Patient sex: F
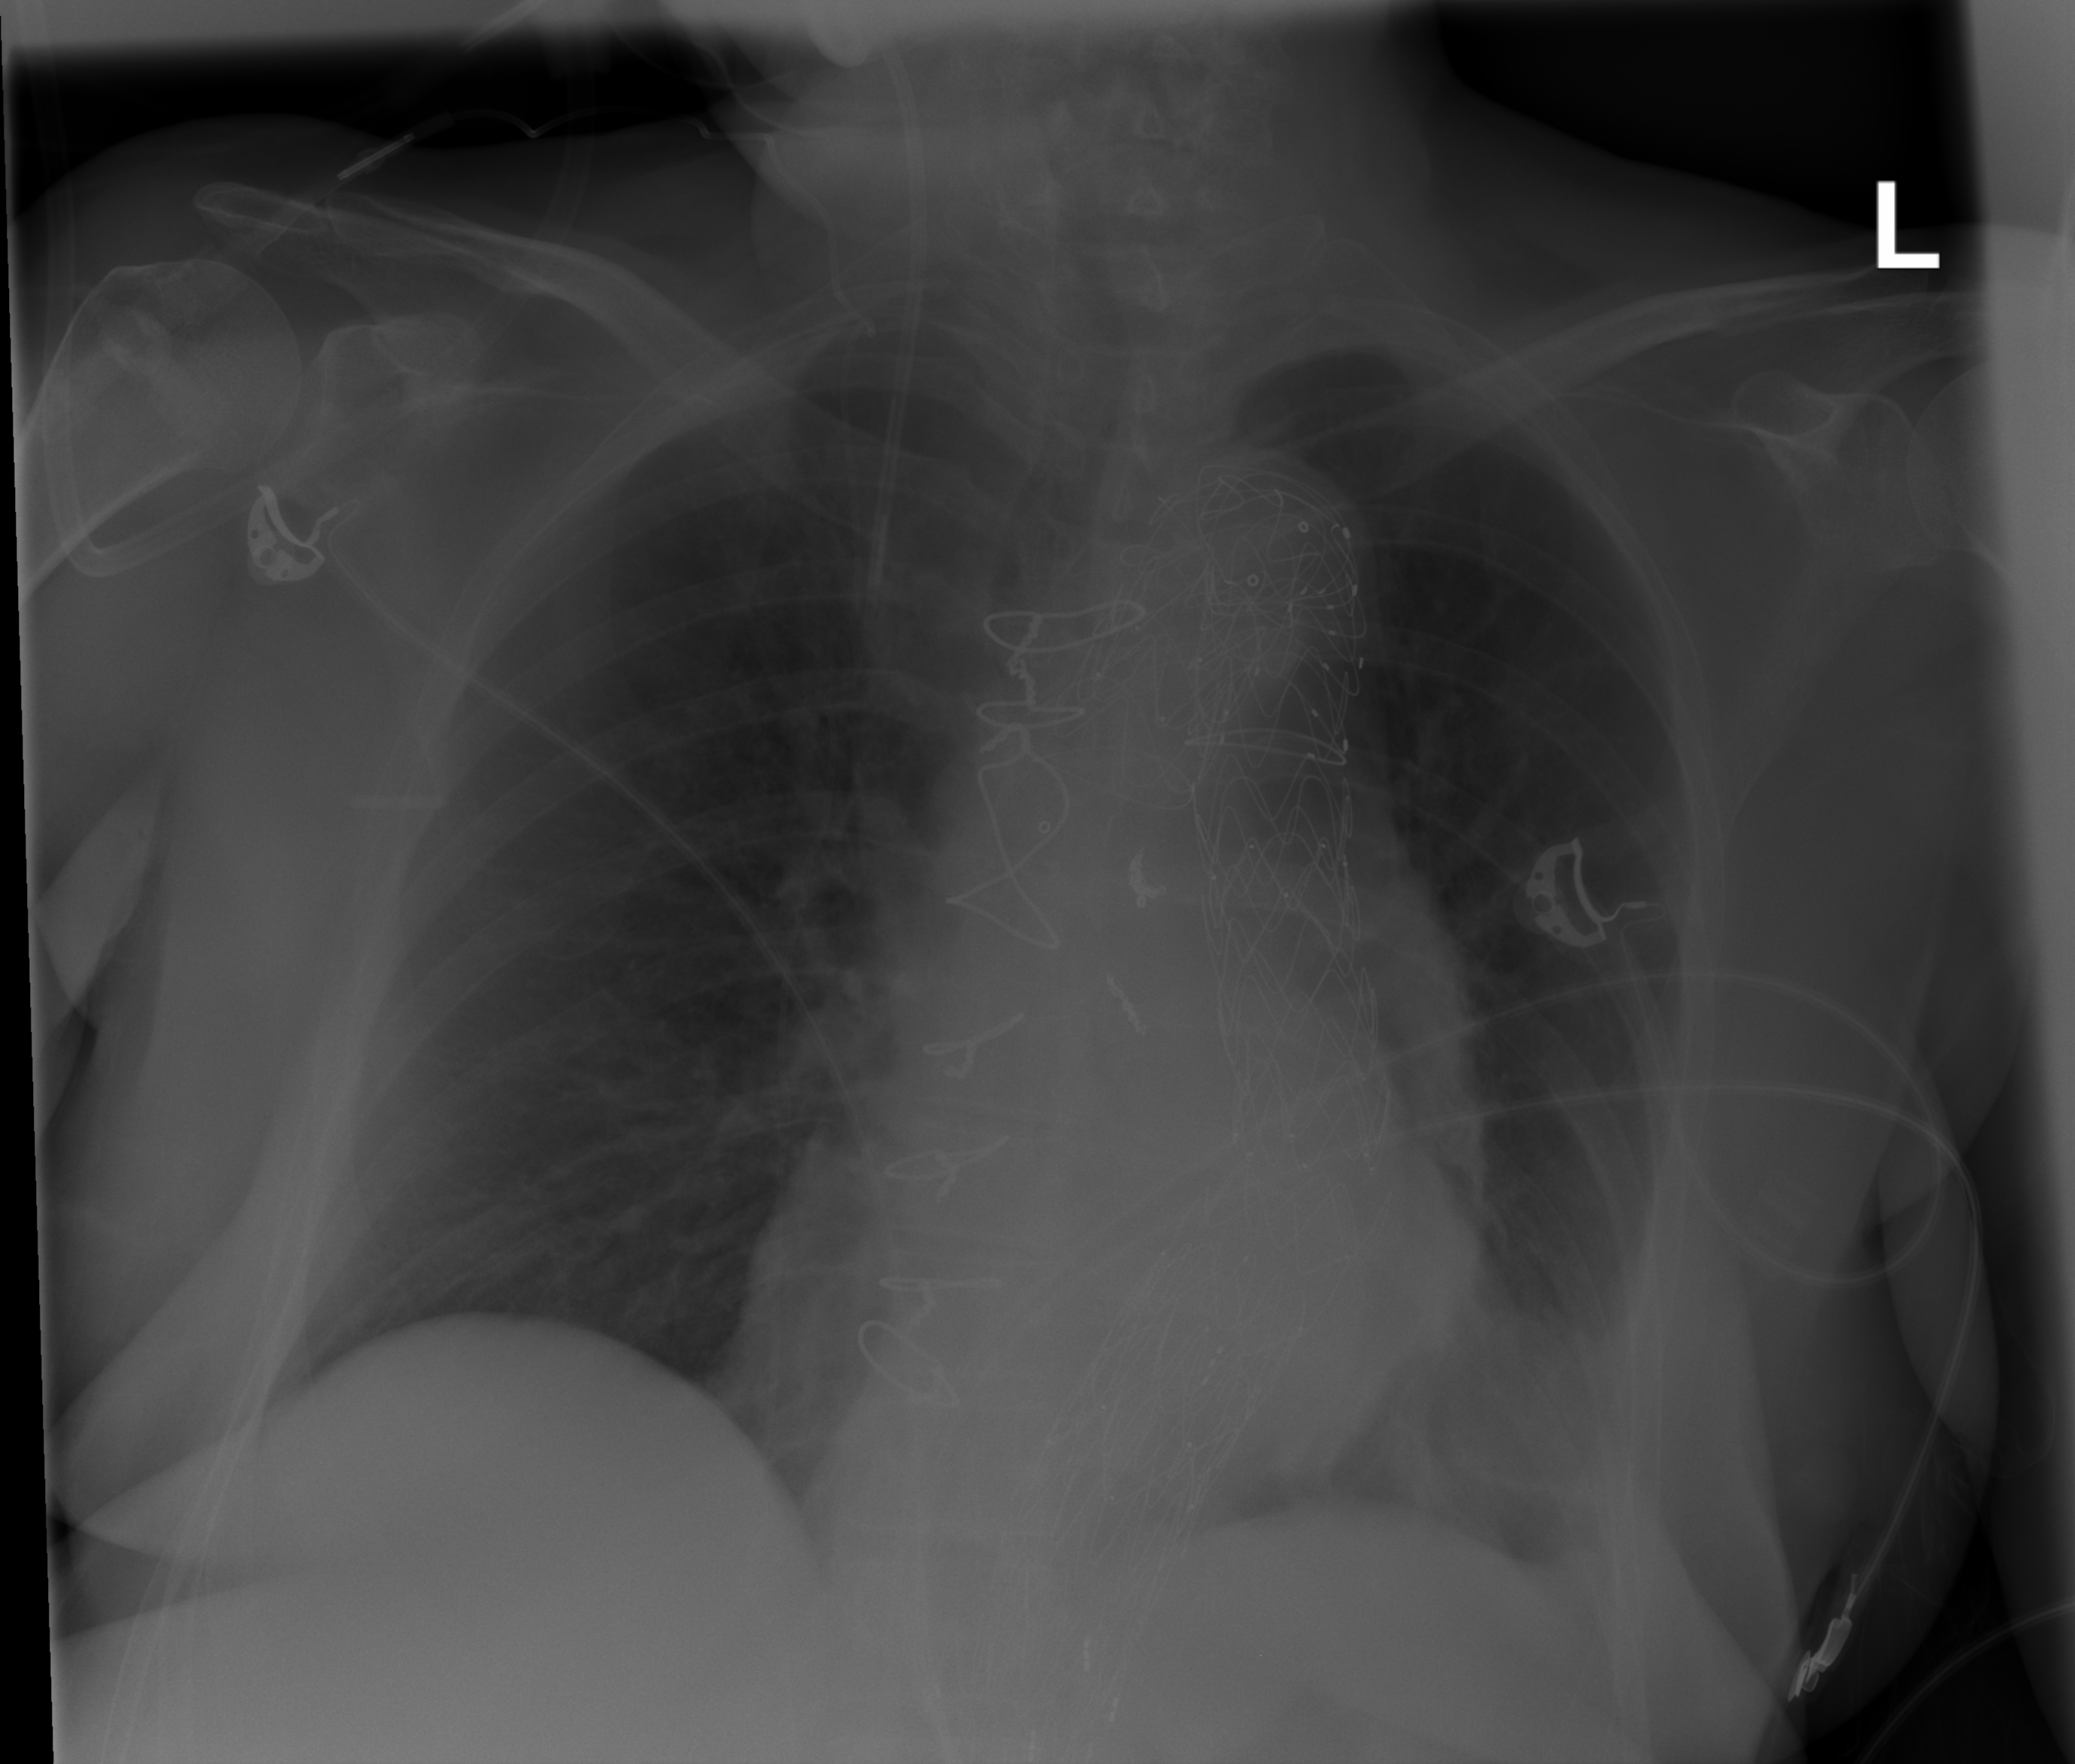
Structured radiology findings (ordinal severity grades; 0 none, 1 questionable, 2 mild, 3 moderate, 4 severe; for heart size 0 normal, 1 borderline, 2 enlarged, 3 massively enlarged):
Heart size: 1
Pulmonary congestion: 0
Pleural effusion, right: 0
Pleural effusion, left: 2
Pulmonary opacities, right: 0
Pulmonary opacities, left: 0
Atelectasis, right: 0
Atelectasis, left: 2